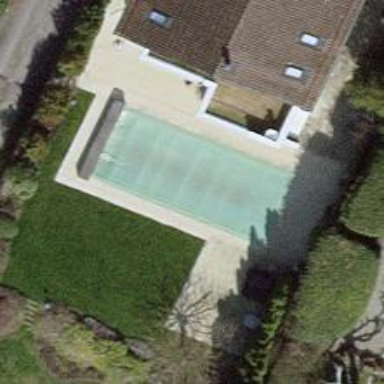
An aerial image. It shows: Swimming pool located in leisure land.